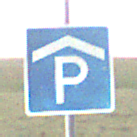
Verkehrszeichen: Parkhaus
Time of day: Night
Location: Outdoor (Nature)
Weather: Overcast
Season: NotSpecified
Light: Artificial